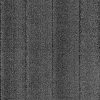
Atmospheric dust classification: dusty